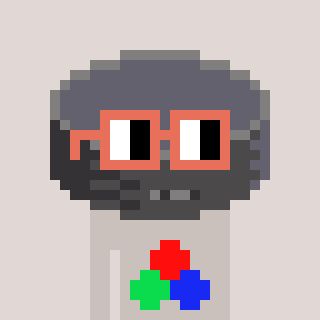
a pixel art character with square orange glasses, a hockey puck-shaped head and a foggrey-colored body on a warm background